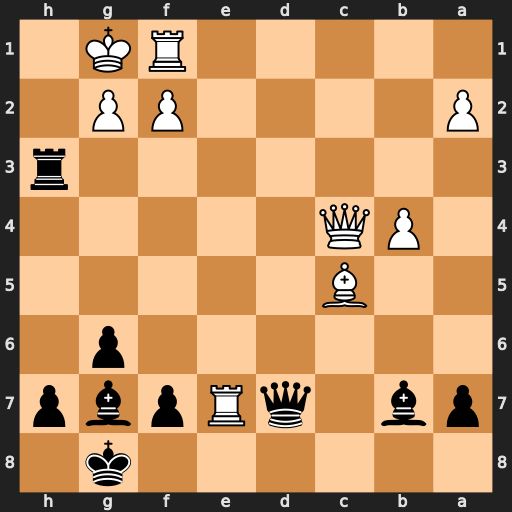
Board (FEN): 6k1/pb1qRpbp/6p1/2B5/1PQ5/7r/P4PP1/5RK1
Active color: b
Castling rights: -
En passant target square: -
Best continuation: Rh1+ Kxh1 Qh3+ Kg1 Qxg2#